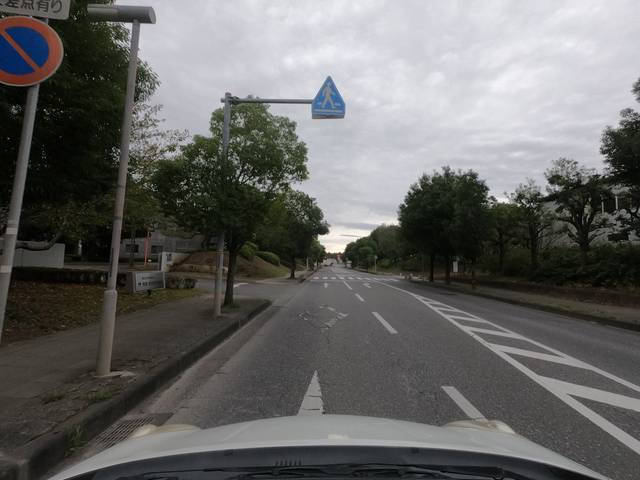
Region: Japan
Coordinates: 36.115, 140.118